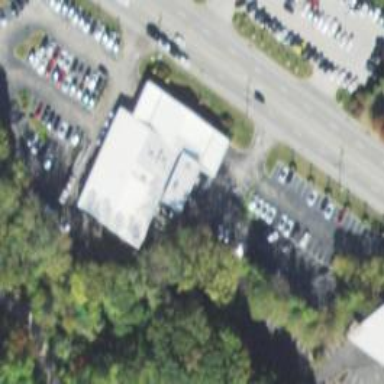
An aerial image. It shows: Building that houses car shop.